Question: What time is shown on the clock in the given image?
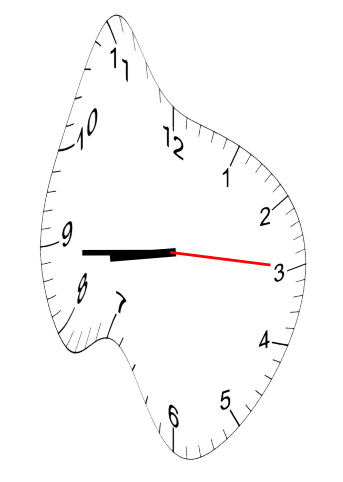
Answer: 08:44:15